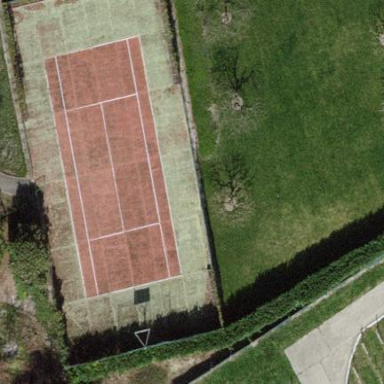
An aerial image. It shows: Tennis court on pitch designated for leisure land.